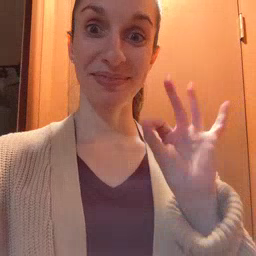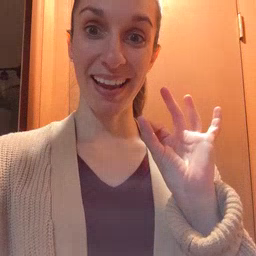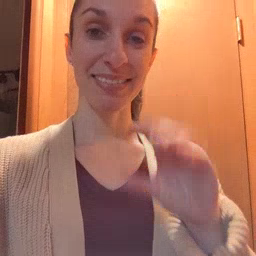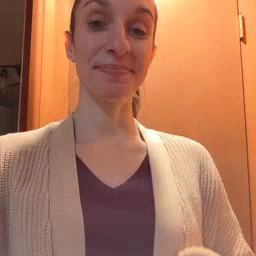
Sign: find